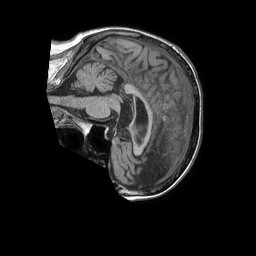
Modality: T1w
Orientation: sagittal
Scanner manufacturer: philips
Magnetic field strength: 1.5 T
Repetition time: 0.008048 s
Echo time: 0.003755 s